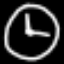
Label: clock